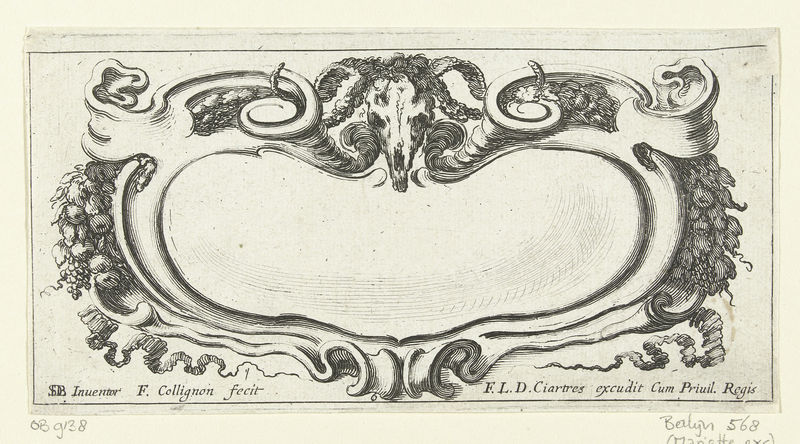
Titel: Cartouche met schedel van ram en guirlandes
Künstler: François Collignon
Standort: Amsterdam
Institution: Rijksmuseum
Schlagwörter: white, black, gray, flowers, mirror, pattern, print, plant, wood, fruit, death, ribbon, scroll, plants, drawing, paper, decoration, frame, shadow, sketch, devil, dead, leaves, engraving, pencil, animal, cow, book, horn, horns, grapes, plate, tan, skeleton, latin, bone, bones, skull, swirls, text, vine, vines, organic, apples, announcement, peaches, cavern, fecit, cartouche, worms, decay, berries, mirro, cum, ciartres, notice, regis, sgoat, crepe, death notice, collignon, excudit, priuil, inuentor, f.l.d., 568, cattle skull, f. cp;ogmpm, organci